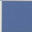
Piece: xx